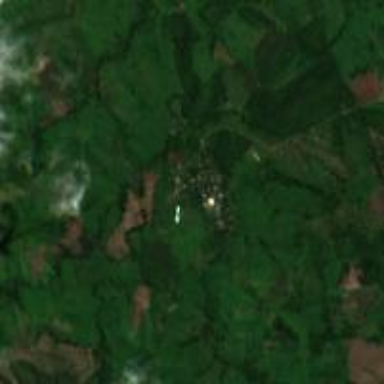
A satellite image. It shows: Small settlement known as hamlet.